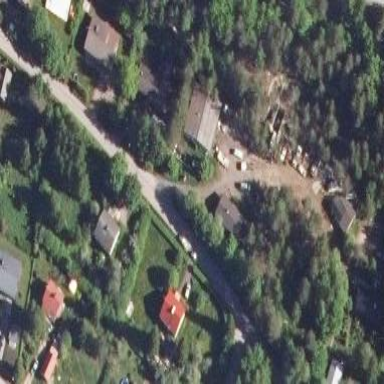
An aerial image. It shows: Residential area.